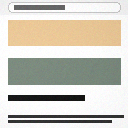
Screen state: on